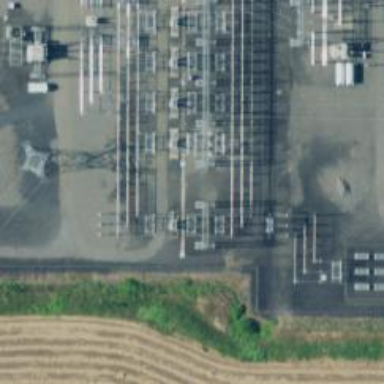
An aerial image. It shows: Outdoor switch for power.